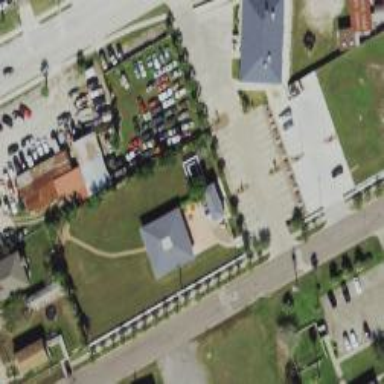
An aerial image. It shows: Events center.